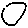
Label: circle